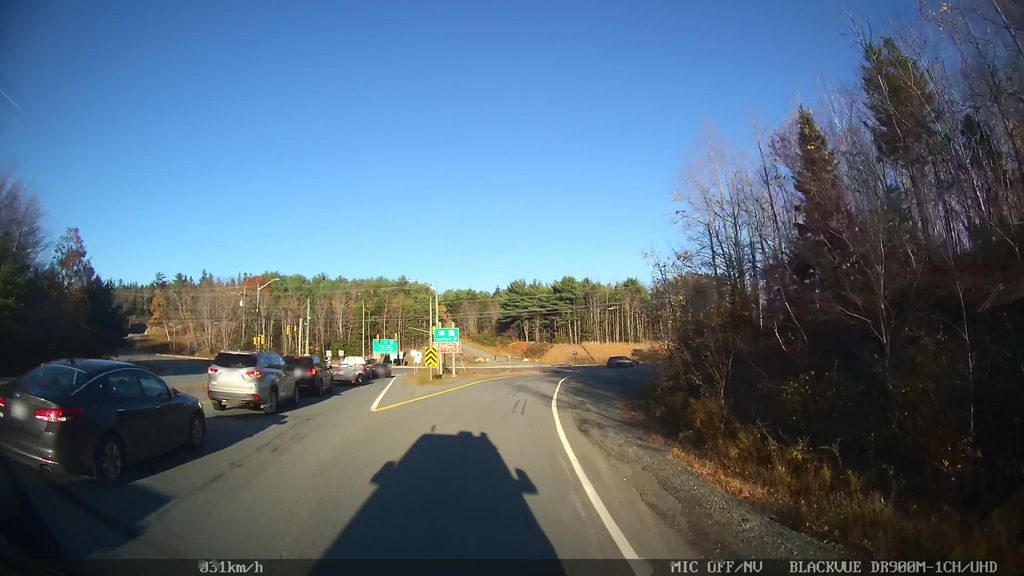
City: halifax